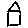
Label: house